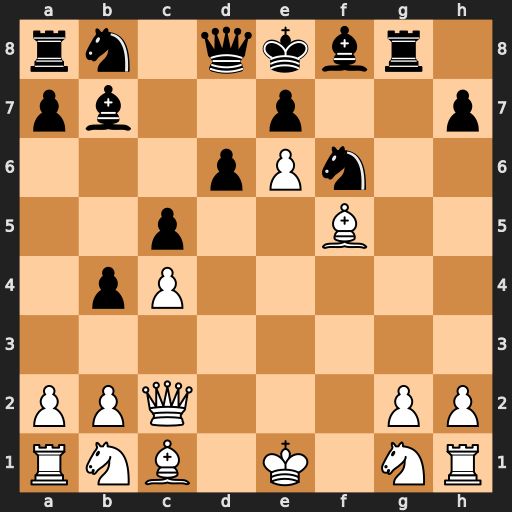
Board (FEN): rn1qkbr1/pb2p2p/3pPn2/2p2B2/1pP5/8/PPQ3PP/RNB1K1NR
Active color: w
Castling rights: KQq
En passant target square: -
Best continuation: Bxh7 Qa5 Bxg8